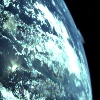
Label: cloud